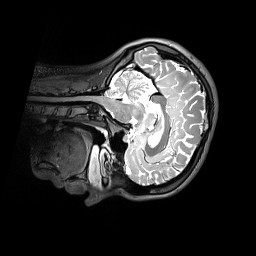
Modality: T2w
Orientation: sagittal
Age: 21
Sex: female
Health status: healthy
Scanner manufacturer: siemens
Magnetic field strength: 3 T
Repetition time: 3.2 s
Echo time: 0.412 s